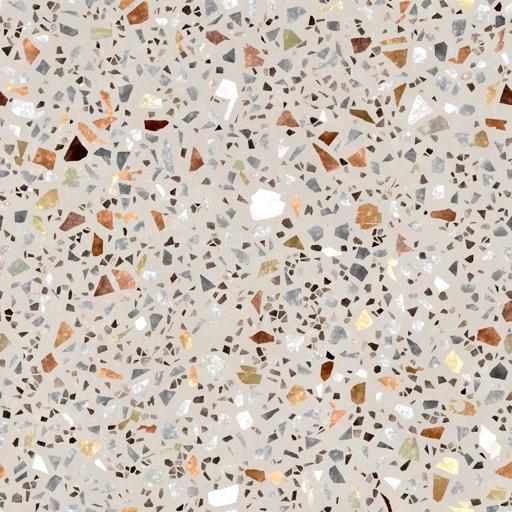
Tags: colorful terrazzo white